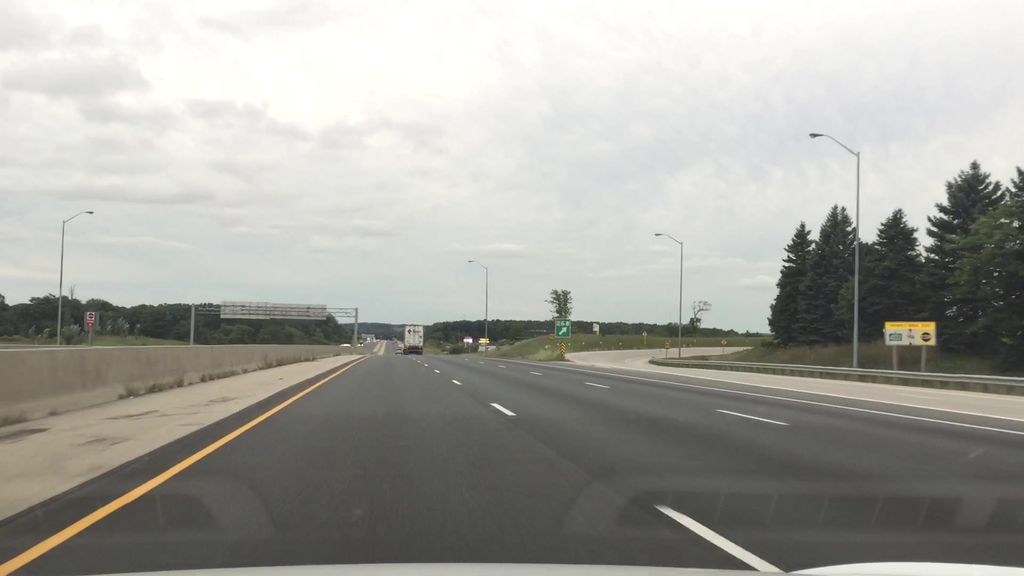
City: kitchener-waterloo